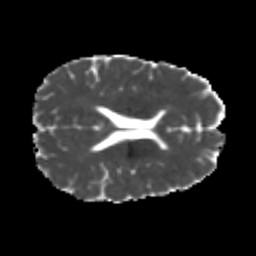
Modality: MD
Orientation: axial
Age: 24
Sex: male
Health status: healthy
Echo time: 0.074 s